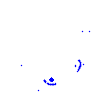
Particle: proton